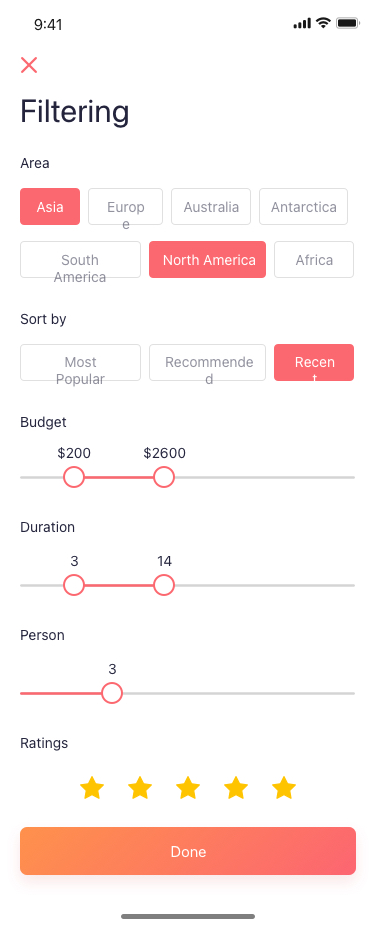
Text in this UI design:
Filtering
$200
$2600
Budget
Duration
3
14
Person
3
Area
Asia
Europe
South America
North America
Antarctica
Australia
Africa
Sort by
Most Popular
Recommended
Recent
Ratings